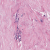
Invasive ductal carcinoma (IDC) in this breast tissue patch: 0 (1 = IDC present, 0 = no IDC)